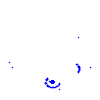
Particle: electron